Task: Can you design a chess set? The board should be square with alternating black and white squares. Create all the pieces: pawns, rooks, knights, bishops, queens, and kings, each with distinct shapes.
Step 1689:
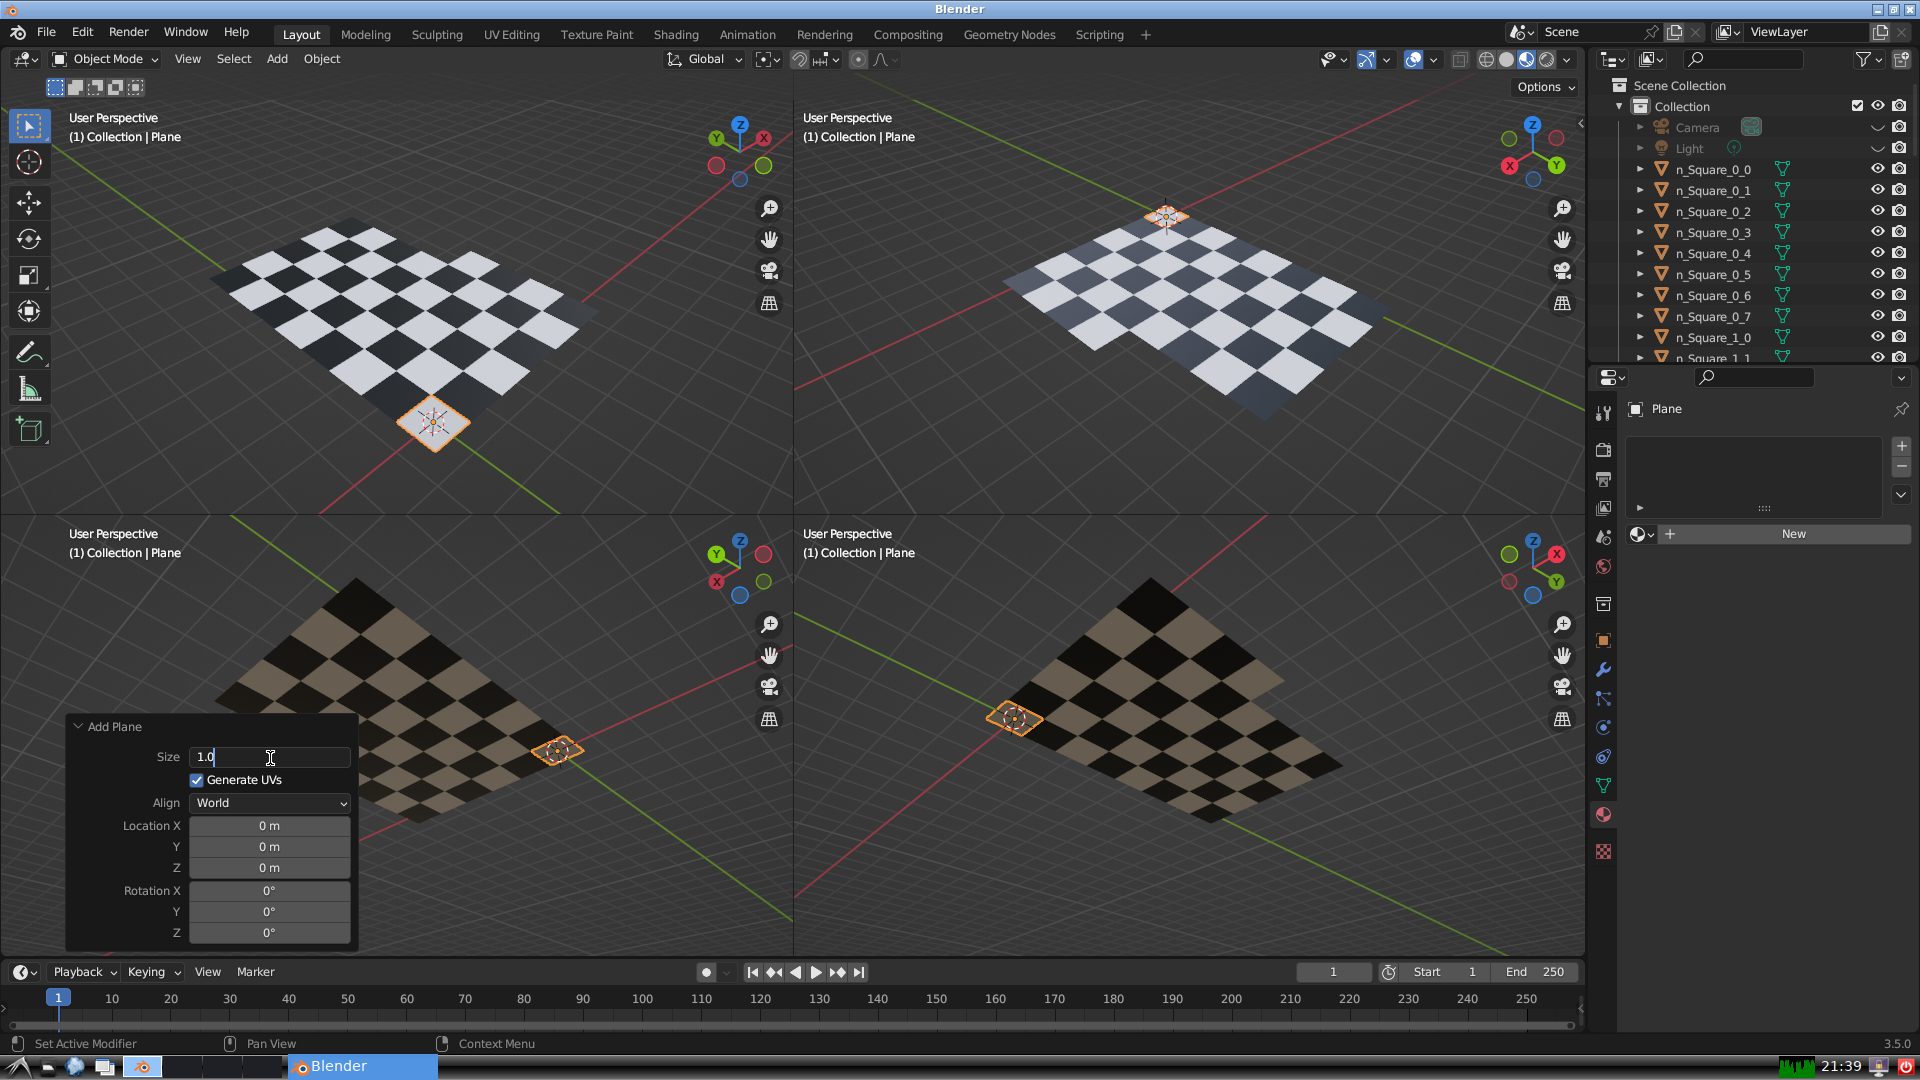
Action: {"key_press": ['Return']}